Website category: sports
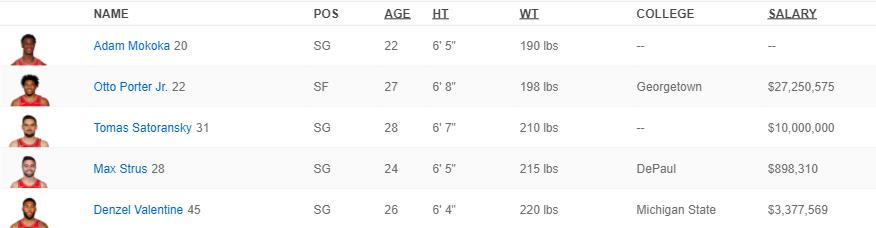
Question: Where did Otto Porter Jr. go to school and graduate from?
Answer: Georgetown

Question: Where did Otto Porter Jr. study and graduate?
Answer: Georgetown

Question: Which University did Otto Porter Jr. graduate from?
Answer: Georgetown

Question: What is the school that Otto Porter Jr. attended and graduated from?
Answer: Georgetown

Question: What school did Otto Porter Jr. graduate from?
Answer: Georgetown

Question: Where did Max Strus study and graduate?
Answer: DePaul

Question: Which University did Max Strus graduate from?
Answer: DePaul

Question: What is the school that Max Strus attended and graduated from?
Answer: DePaul

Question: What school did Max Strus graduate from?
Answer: DePaul

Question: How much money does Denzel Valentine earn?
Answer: $3,377,569

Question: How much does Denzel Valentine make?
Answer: $3,377,569

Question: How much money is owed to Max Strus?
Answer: $898,310

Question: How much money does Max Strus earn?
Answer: $898,310

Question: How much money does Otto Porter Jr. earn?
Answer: $27,250,575

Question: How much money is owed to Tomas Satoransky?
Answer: $10,000,000

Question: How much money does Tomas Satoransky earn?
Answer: $10,000,000

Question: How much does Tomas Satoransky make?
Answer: $10,000,000

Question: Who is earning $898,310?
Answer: Max Strus

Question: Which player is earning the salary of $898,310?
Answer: Max Strus

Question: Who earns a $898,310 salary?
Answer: Max Strus

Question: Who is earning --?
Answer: Adam Mokoka

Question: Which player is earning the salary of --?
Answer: Adam Mokoka

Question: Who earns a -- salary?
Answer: Adam Mokoka

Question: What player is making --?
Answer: Adam Mokoka

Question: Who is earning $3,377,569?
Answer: Denzel Valentine

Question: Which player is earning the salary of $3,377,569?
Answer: Denzel Valentine

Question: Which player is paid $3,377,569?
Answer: Denzel Valentine

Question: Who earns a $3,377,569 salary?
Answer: Denzel Valentine

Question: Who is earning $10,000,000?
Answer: Tomas Satoransky

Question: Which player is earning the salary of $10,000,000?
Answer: Tomas Satoransky

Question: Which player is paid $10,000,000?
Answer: Tomas Satoransky

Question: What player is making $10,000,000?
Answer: Tomas Satoransky

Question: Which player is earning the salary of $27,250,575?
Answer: Otto Porter Jr.

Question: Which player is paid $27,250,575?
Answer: Otto Porter Jr.

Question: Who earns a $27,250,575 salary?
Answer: Otto Porter Jr.

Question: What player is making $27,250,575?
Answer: Otto Porter Jr.

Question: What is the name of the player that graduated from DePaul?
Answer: Max Strus

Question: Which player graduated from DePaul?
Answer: Max Strus

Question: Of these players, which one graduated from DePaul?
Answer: Max Strus

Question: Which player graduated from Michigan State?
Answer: Denzel Valentine

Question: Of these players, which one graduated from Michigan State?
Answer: Denzel Valentine

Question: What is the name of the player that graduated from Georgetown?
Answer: Otto Porter Jr.

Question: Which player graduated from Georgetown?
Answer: Otto Porter Jr.

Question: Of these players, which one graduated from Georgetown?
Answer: Otto Porter Jr.